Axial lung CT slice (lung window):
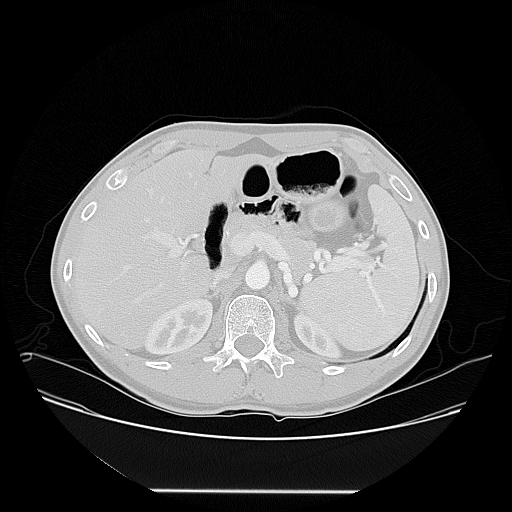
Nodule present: no